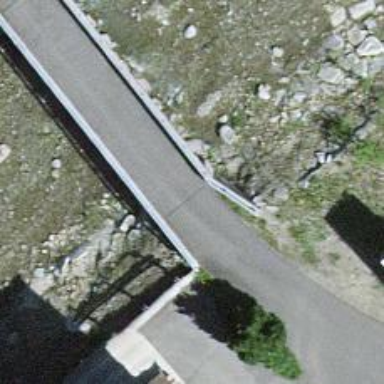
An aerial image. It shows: Driveway bridge on service road.